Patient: sex M, age 31
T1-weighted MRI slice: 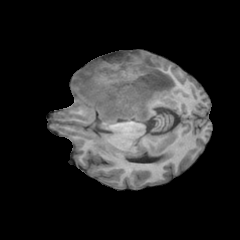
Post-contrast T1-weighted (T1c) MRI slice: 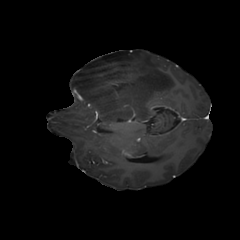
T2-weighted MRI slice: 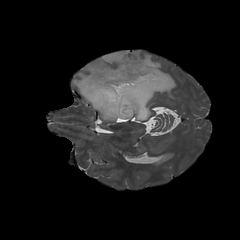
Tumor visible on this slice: yes
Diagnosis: Astrocytoma, IDH-mutant
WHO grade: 3